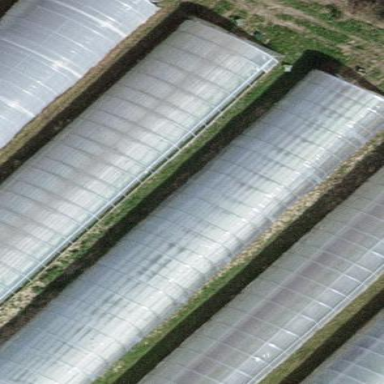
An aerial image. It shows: Greenhouse.